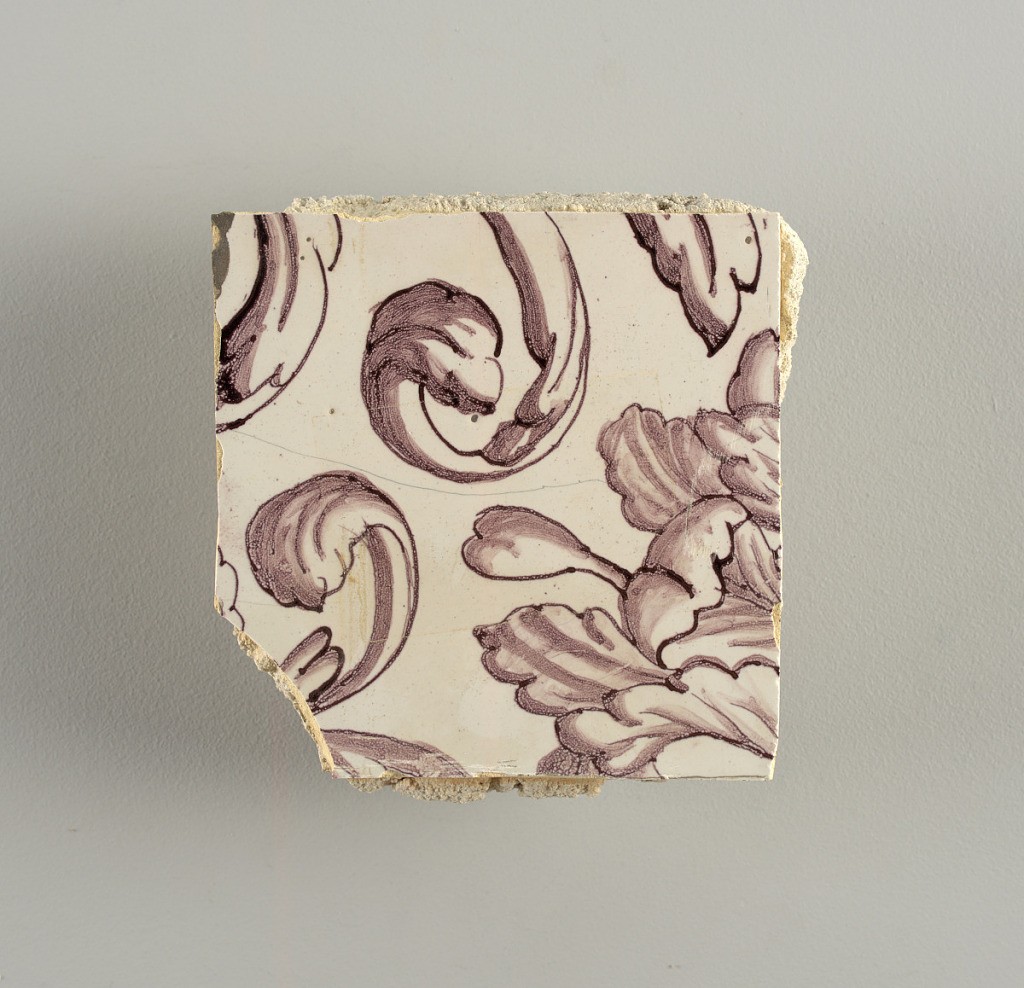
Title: Tile wall facing
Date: ca. 1725
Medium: Tin-glazed earthenware, underglaze
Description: Horizontal rectangle.  Thirty tiles wide and twenty-three tiles high with opening for fireplace eleven tiles wide and ten high.  Foliage arabesques disposed about three vertical axes from which are emphazised by urns at center and right, and at left by the figure of a standing woman carrying an infant on her arm and accompanied by two children.